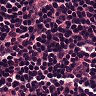
Metastatic tissue present: no